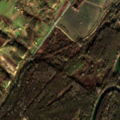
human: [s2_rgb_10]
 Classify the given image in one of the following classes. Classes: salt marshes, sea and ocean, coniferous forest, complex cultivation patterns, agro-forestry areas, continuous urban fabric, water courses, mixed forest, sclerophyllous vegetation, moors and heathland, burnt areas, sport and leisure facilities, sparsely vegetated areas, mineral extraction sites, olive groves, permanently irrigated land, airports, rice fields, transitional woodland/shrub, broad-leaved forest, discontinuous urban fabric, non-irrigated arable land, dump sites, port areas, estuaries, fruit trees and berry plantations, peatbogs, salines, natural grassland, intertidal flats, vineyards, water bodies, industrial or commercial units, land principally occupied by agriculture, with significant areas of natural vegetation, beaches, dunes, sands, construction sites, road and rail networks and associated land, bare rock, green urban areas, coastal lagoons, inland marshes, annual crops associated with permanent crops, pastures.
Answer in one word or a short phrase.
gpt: complex cultivation patterns, land principally occupied by agriculture, with significant areas of natural vegetation, broad-leaved forest, transitional woodland/shrub, water courses